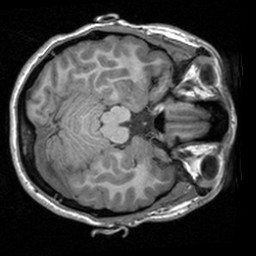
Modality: T1w
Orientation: axial
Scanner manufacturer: siemens
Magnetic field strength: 3 T
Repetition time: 1.9 s
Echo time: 0.00226 s